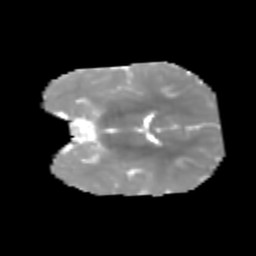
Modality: MD
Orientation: coronal
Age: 6
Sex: male
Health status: healthy